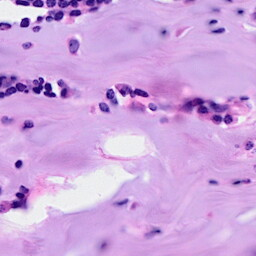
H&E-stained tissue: Breast